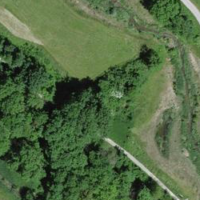
EUNIS habitat code: 45
Species observed at this site:
Prunus padus